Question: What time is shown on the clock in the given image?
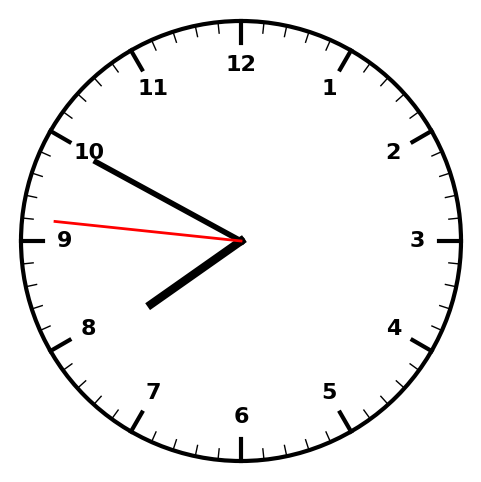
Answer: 07:49:46